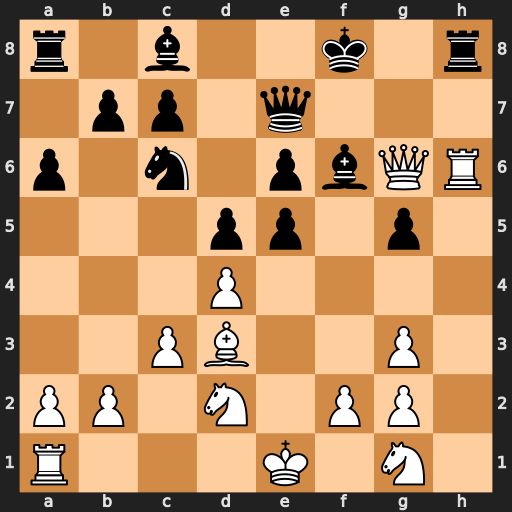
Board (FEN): r1b2k1r/1pp1q3/p1n1pbQR/3pp1p1/3P4/2PB2P1/PP1N1PP1/R3K1N1
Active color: w
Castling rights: Q
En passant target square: -
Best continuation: Qxf6+ Qxf6 Rxf6+